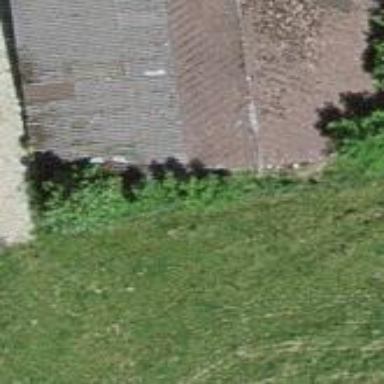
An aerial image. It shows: Rural barn.